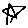
Label: star